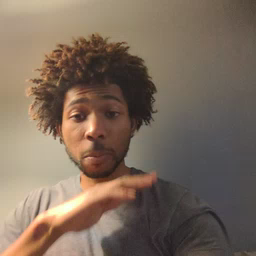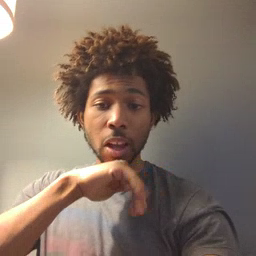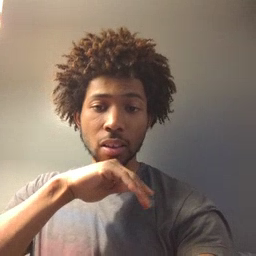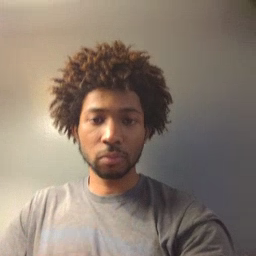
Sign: pig